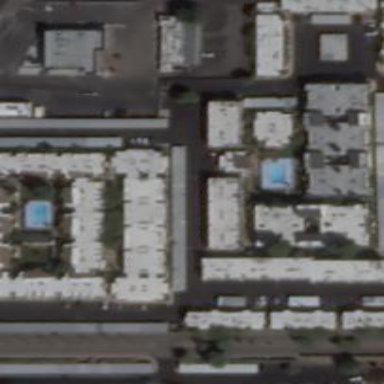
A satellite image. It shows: Apartment used for tourism.